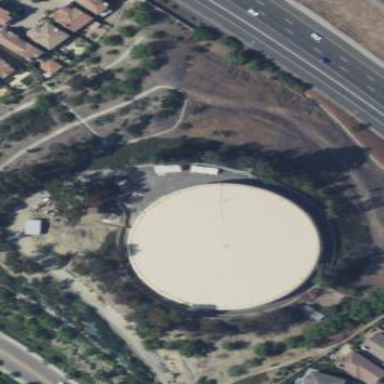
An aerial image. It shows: Storage tank building.